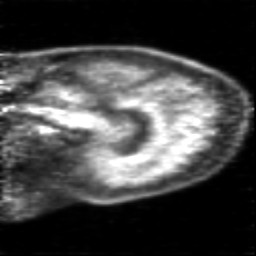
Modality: PET
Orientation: sagittal
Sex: male
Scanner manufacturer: siemens